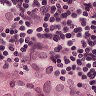
Metastatic tissue present: yes